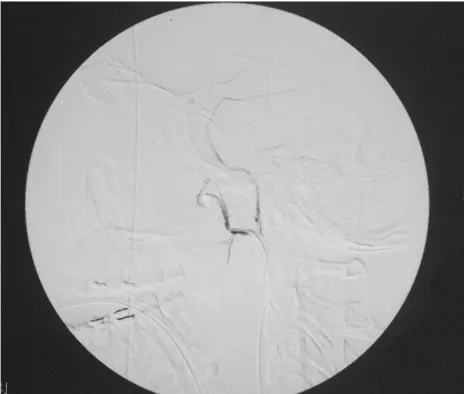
Lateral view post-embolisation with polyvinyl alcohol particles (PVA). Note absent contrast extravasations and complete arrest in haemorrhage.
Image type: radiology (x_ray)